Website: apple-inc
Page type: receipt
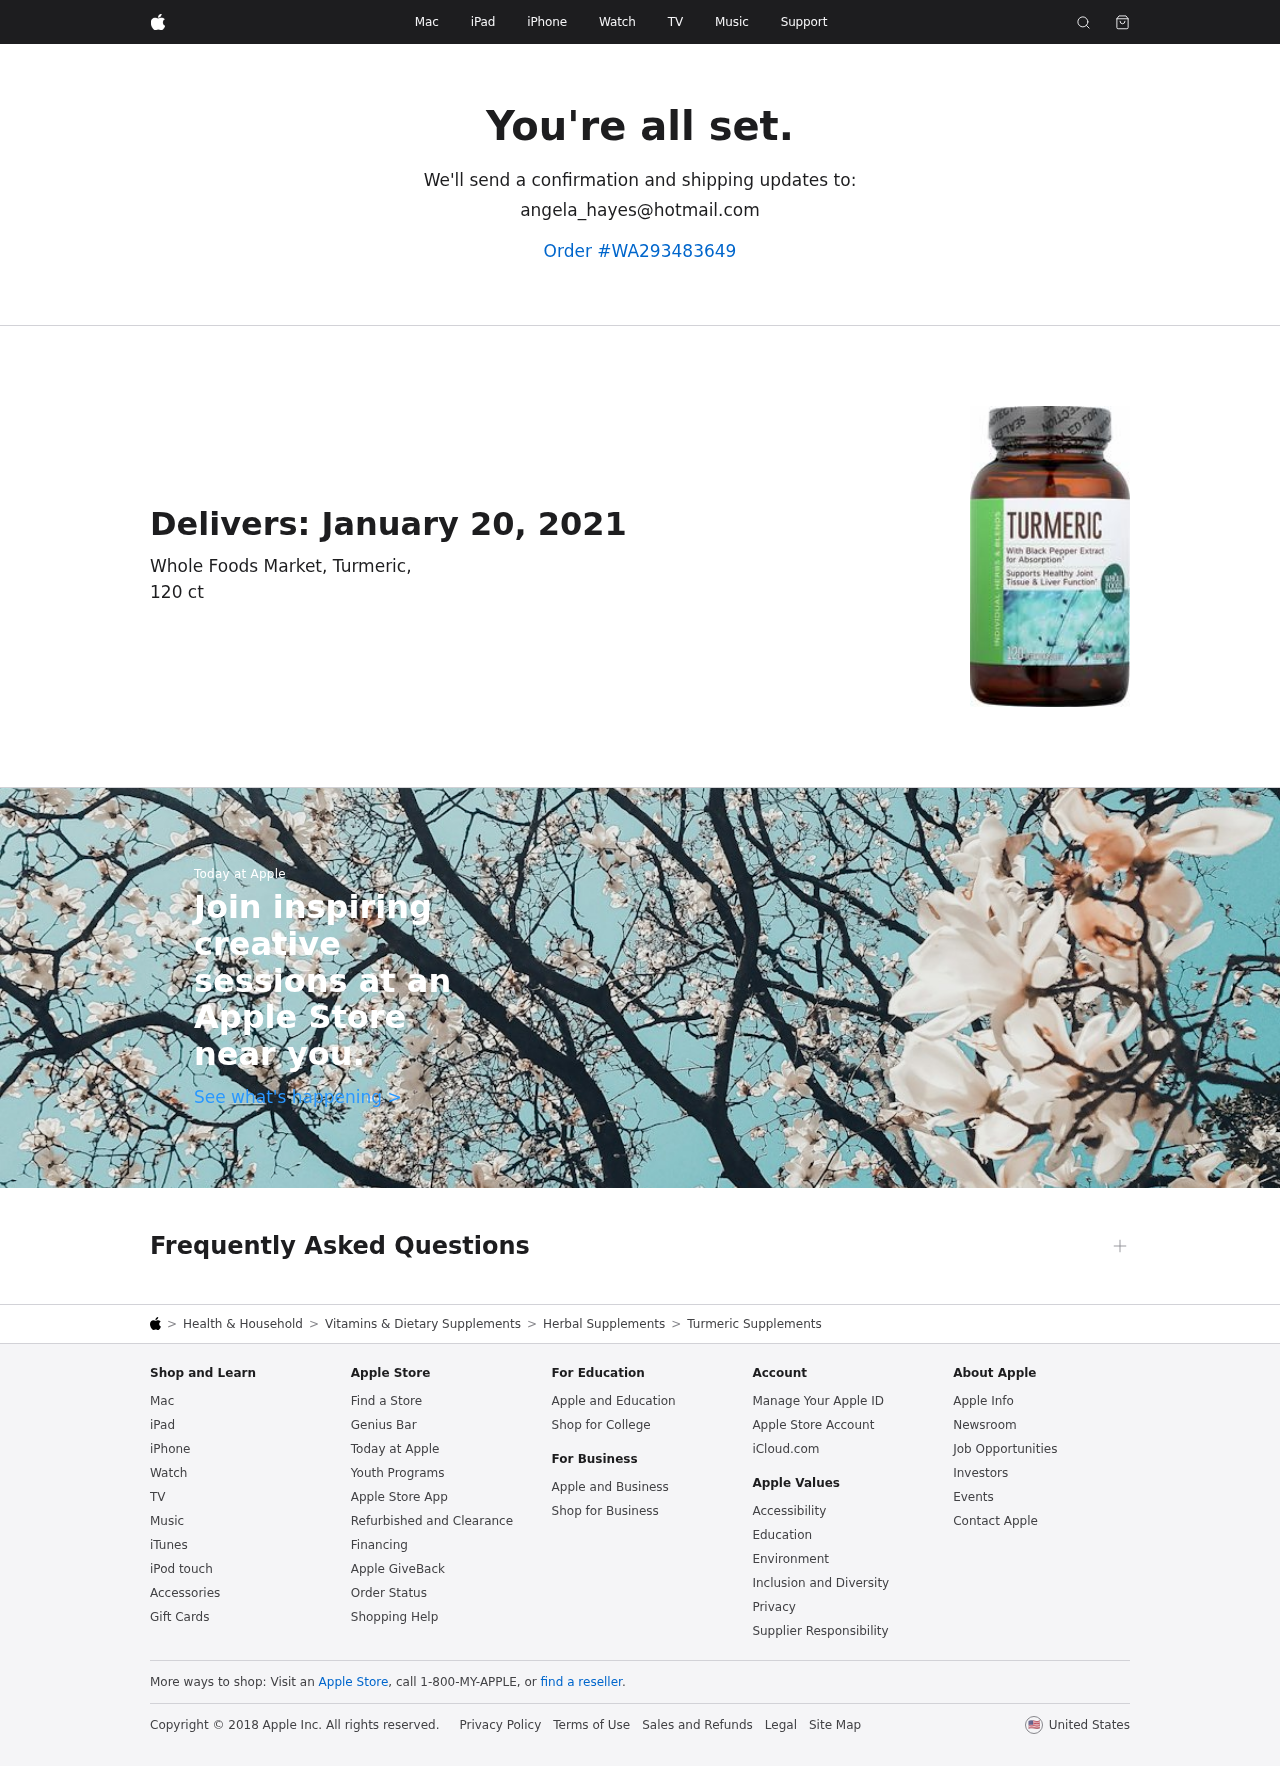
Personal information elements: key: PII_EMAIL
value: angela_hayes@hotmail.com
Product elements: key: PRODUCT1_BREADCRUMB
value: Health & Household
Vitamins & Dietary Supplements
Herbal Supplements
Turmeric Supplements
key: PRODUCT1_NAME
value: Whole Foods Market, Turmeric, 120 ct
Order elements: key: ORDER_ID
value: Order #WA293483649
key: ORDER_DELIVERY_DATE
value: January 20, 2021